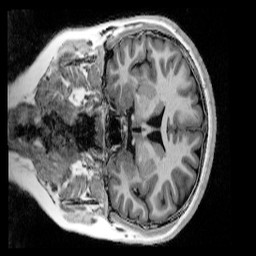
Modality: UNIT1_denoised
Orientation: coronal
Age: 12
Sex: female
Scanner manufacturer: siemens
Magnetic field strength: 3 T
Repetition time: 4 s
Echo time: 0.00303 s